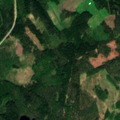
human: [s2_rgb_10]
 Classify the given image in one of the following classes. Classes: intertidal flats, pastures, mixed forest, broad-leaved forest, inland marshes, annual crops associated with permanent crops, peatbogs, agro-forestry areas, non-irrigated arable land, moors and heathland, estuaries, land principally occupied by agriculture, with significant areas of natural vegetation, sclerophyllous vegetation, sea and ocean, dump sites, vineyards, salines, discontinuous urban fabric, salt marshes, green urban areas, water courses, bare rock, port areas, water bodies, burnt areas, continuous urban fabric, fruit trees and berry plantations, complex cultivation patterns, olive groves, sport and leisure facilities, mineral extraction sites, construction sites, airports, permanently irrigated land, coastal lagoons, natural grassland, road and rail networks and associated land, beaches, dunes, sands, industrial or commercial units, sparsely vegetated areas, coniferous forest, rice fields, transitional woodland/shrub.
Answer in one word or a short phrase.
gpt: coniferous forest, mixed forest, transitional woodland/shrub, water bodies